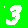
Digit: 3